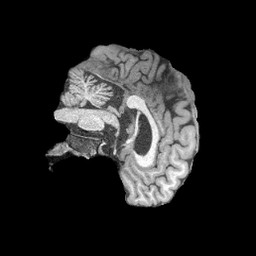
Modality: T1w
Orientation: sagittal
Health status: healthy